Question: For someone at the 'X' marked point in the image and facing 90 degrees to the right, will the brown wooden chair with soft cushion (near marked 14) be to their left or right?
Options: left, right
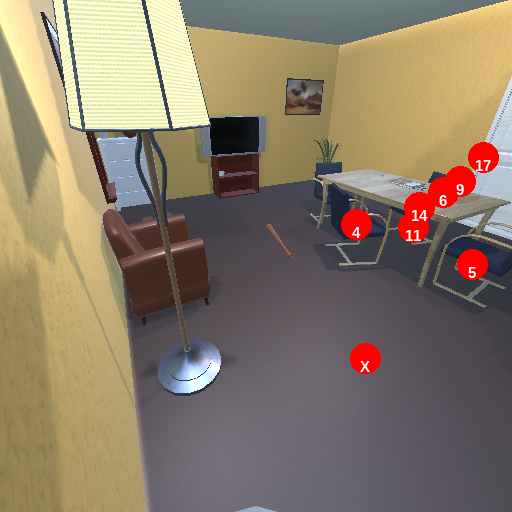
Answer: left